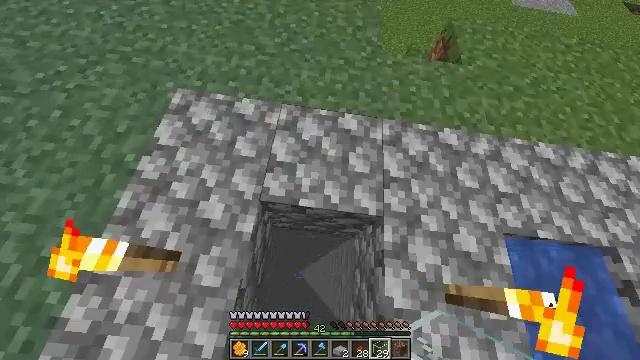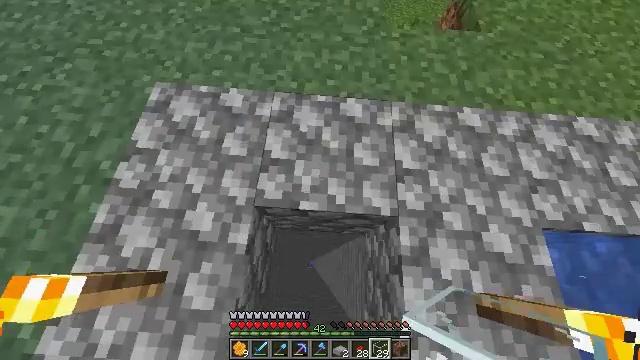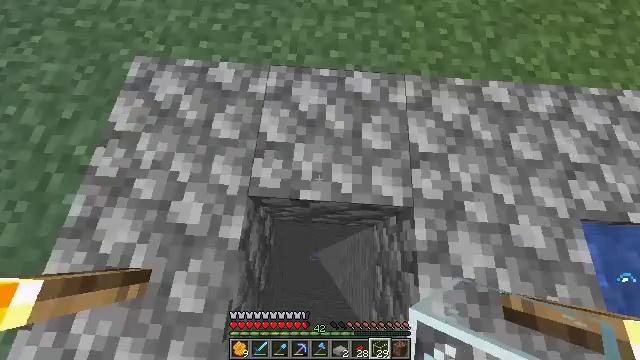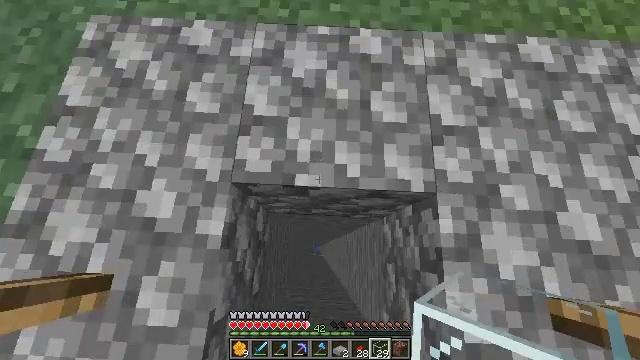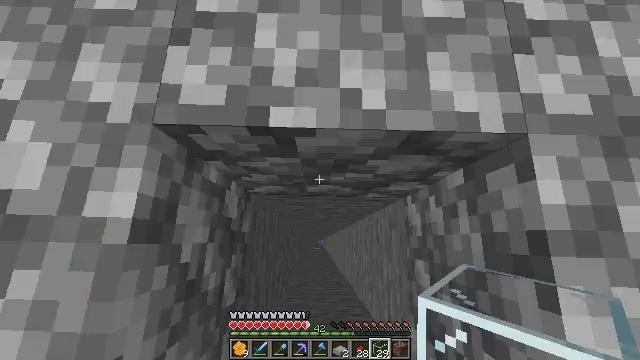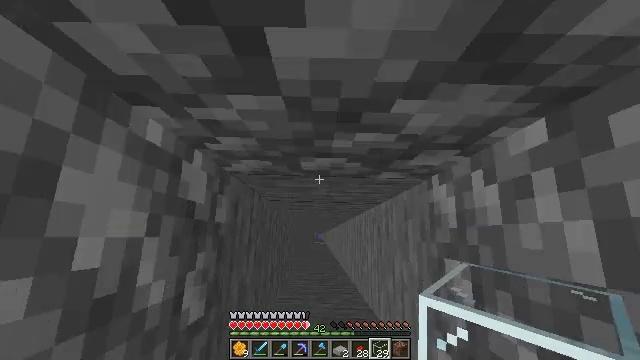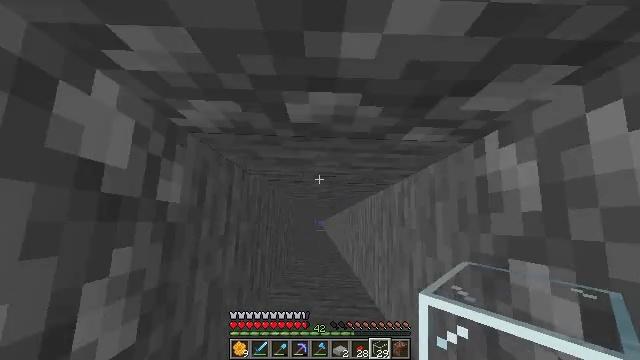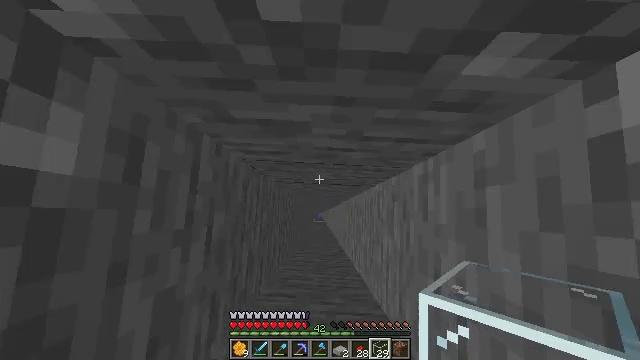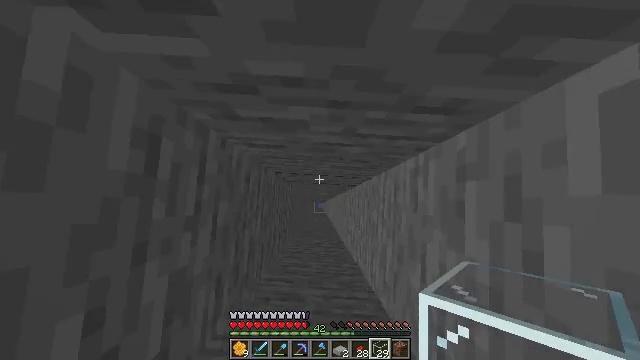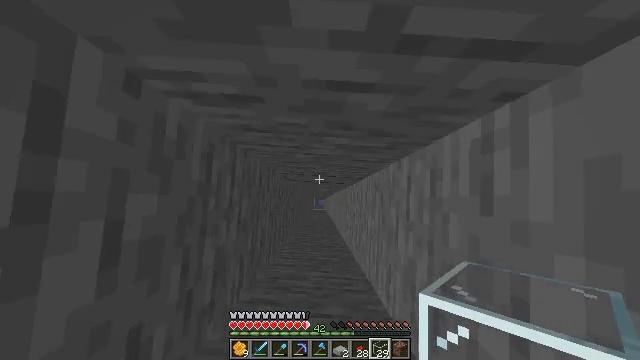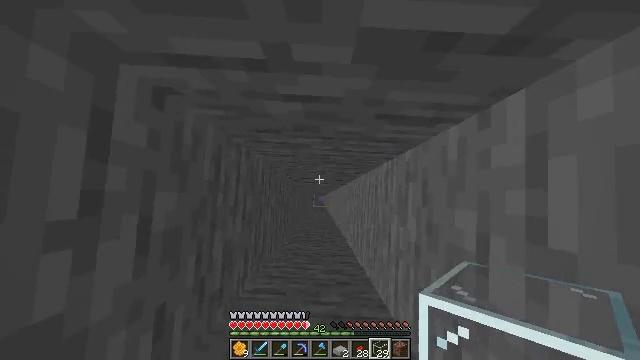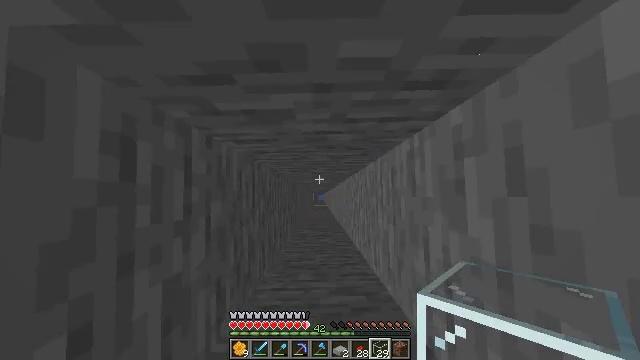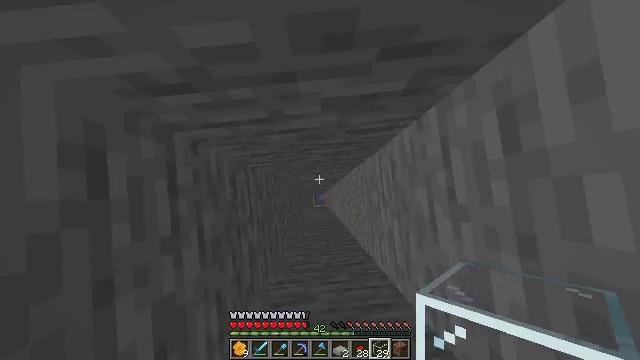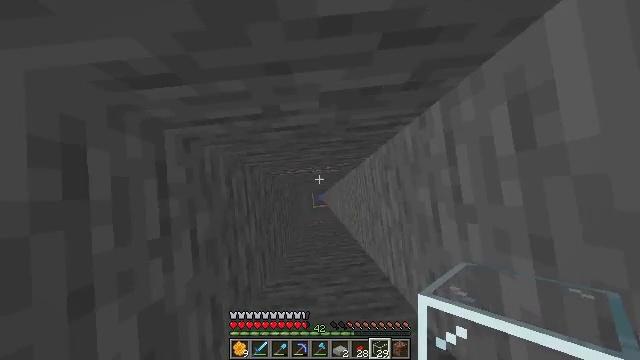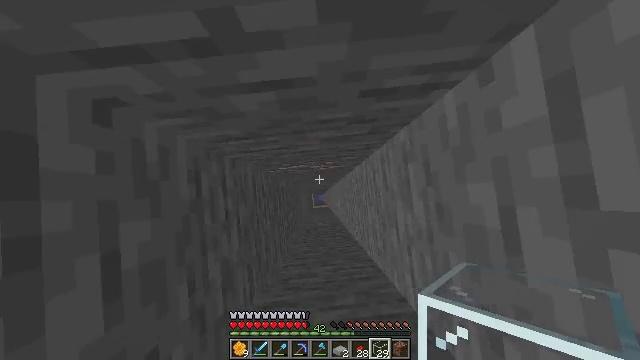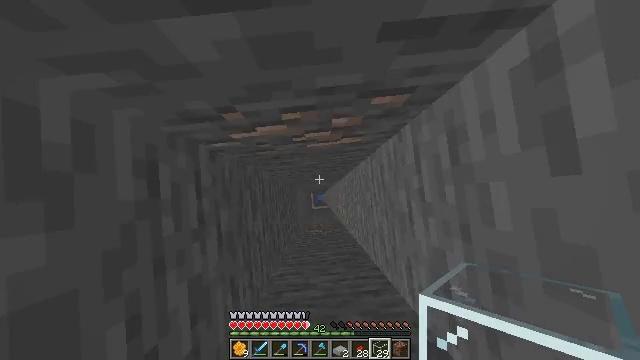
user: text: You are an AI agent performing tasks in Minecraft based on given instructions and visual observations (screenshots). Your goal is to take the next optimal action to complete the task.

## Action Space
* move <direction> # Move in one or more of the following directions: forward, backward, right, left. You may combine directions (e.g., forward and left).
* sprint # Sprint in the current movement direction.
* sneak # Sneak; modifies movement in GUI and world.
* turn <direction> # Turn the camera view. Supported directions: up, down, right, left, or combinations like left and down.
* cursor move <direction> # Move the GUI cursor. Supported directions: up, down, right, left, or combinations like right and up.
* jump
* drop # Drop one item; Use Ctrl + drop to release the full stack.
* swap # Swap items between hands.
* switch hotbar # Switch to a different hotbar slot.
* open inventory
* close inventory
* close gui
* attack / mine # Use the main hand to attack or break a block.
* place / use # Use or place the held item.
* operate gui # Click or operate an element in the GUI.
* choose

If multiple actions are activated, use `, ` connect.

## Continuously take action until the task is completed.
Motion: motion action
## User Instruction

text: Create a campfire using the crafting table.
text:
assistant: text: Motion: turn left and down
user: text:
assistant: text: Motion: turn left and down
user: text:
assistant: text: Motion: turn down
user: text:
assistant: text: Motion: turn down
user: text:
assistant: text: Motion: turn down
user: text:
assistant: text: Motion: turn down
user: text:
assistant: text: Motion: turn down
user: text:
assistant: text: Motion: turn down
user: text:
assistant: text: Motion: no_op
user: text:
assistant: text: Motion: no_op
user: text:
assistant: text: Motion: turn right
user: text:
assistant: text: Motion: turn right
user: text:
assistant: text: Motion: no_op
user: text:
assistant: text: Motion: no_op
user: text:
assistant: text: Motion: no_op
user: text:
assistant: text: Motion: no_op
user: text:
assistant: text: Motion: no_op
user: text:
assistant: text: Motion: no_op
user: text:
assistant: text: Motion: no_op
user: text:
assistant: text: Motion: turn left
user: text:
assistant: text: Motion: turn left
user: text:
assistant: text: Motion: turn left
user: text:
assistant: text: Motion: no_op
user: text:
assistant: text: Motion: no_op
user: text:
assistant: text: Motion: no_op
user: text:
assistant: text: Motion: no_op
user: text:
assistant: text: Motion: no_op
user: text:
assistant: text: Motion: turn up
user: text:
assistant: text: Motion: turn right
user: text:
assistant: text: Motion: no_op